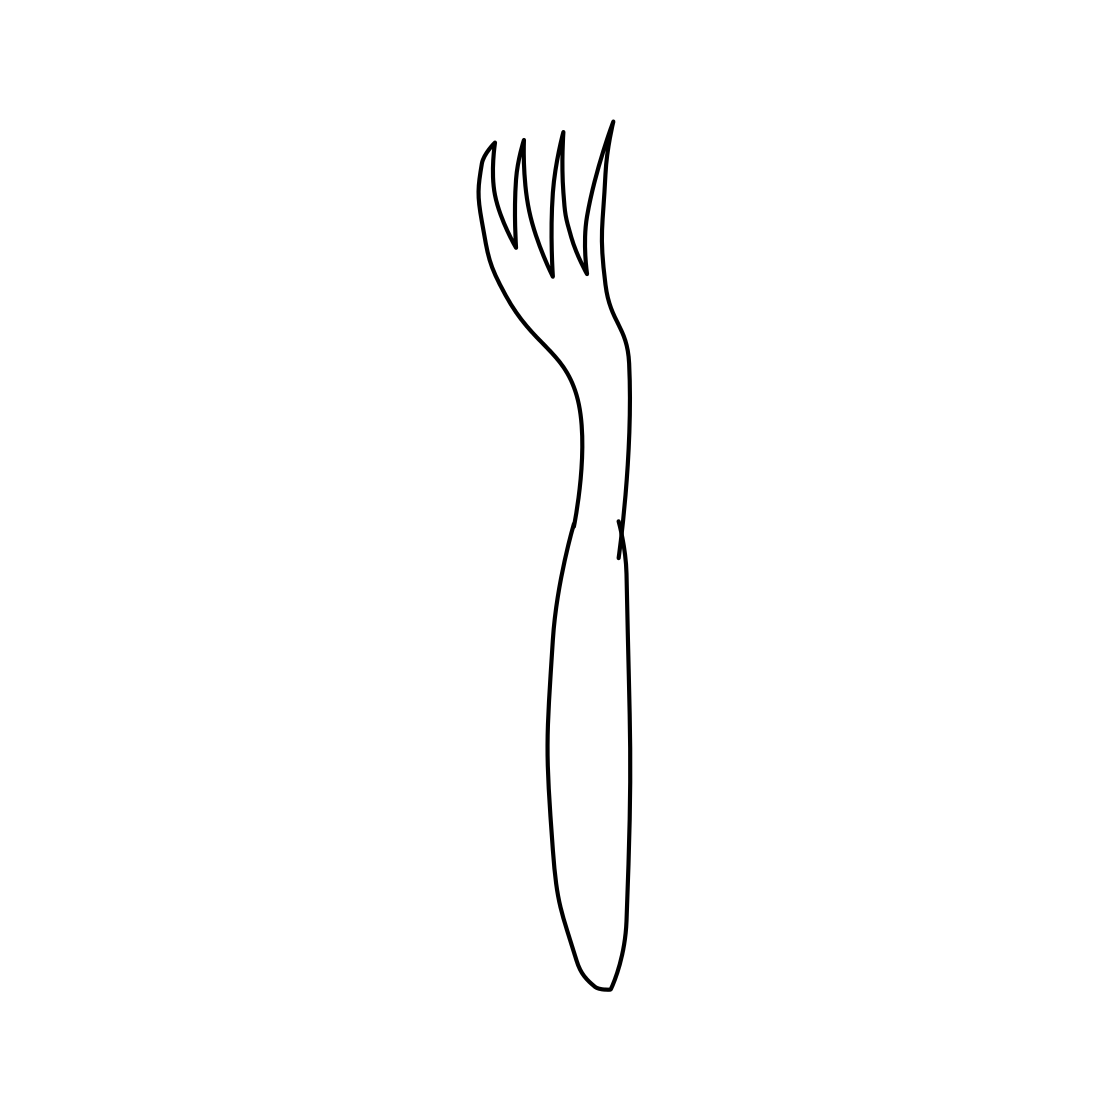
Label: fork